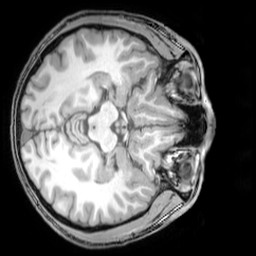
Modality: T1w
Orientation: axial
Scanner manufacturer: philips
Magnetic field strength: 3 T
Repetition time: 0.008063 s
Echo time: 0.003691 s